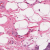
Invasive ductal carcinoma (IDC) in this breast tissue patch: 0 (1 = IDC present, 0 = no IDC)